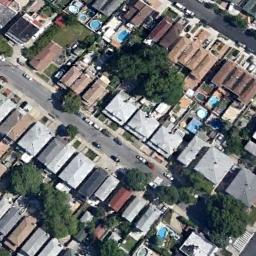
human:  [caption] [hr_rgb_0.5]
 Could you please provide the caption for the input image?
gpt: The dense residential is next to the road with some cars .

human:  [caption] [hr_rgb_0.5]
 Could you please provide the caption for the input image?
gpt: There are many roads around the house .

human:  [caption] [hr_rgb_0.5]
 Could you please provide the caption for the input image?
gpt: There are many roads and neatly arranged houses and trees in densely populated areas .

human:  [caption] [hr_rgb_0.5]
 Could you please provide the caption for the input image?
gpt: A dense residential area has lots of houses next to each other and some of houses have pools .

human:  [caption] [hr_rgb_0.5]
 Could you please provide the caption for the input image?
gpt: There are many brown and gray buildings arranged neatly on dense resident districts .